Field crop: maize
Growth stage: 1
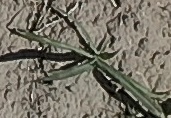
Species: sorghum